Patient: sex M, age 72
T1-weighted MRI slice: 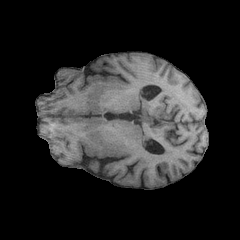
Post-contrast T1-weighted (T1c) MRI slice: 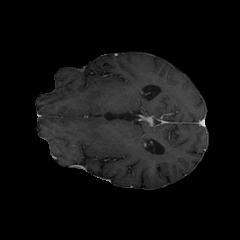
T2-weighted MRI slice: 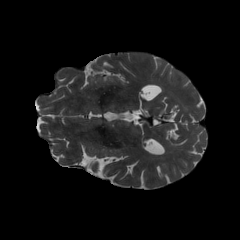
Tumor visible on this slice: no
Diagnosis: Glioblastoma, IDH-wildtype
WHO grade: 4